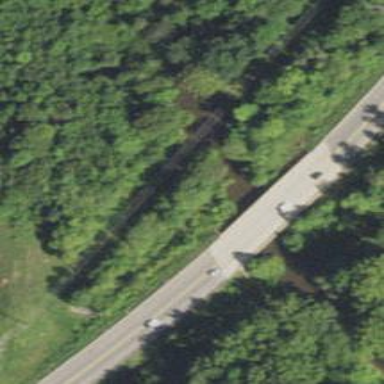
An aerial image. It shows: Primary highway bridge.